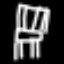
Label: chair